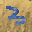
Label: 3